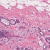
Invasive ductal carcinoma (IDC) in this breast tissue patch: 0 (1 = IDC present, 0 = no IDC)